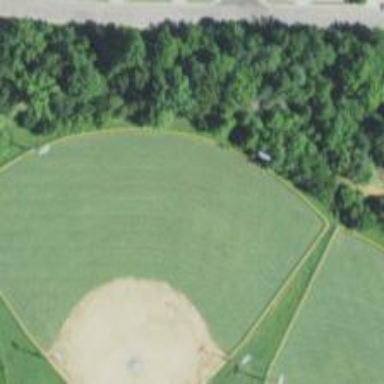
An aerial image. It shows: Grass pitch designated for baseball.